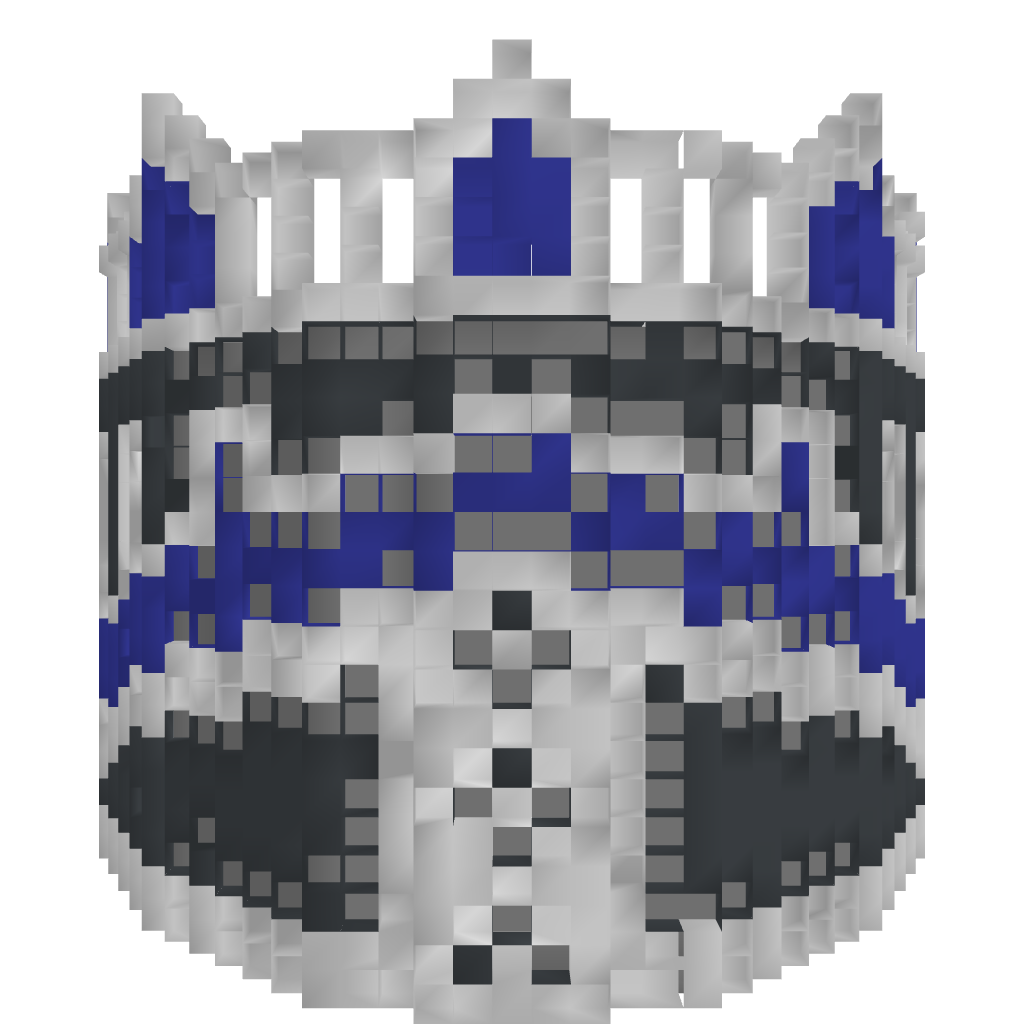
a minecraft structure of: Paul's Structure